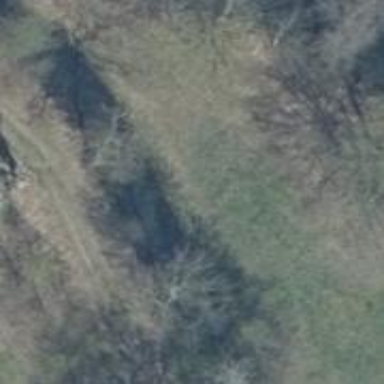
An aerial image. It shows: Row of trees in natural setting.